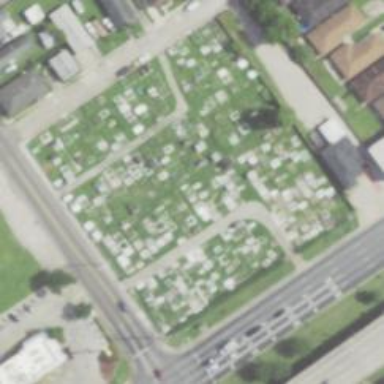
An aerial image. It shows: Cemetery.